Question: I have a strange issue that is occurring before my code appears to reach my controller.
From using the SO Mini-MVC-Profiler, I've found that a certain request is taking 500ms (500ms!!!), and for what I know it is doing; it's excessively high!

We do use unity IoC to create our dependencies, and in the ase of the below EntityController being created, there is a AppServices dependently to be created, which does require some service classes to be instantiated, but I wouldn't expect this takes 500ms, it's simply constructors.
Is there any way I could debug to find out specifically where time is being taken up?
Thanks,
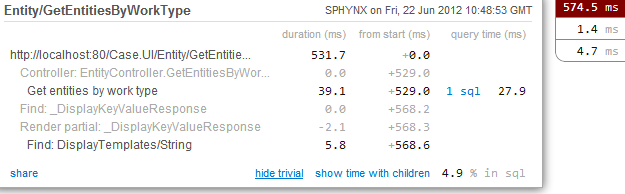
Answer: I think this issue was either resolved with '' or it was a non-issue